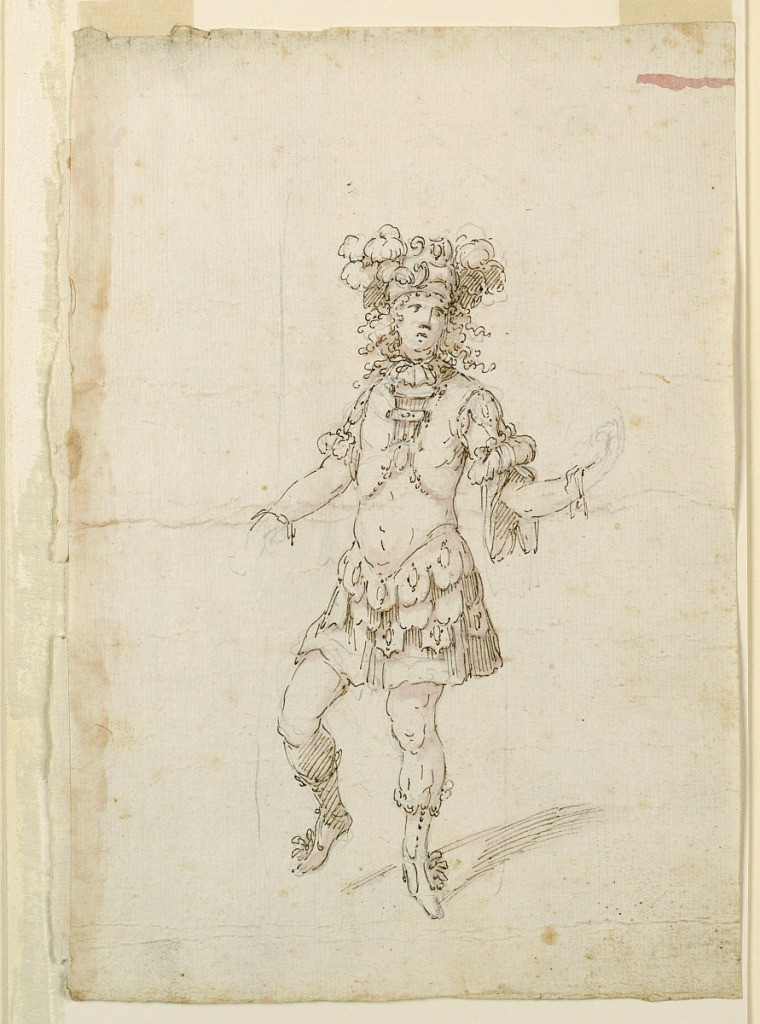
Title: Costume Design: Male Dancer for a Ballet
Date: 17th century
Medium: Pen and brown ink, brush and violet watercolor, over black chalk
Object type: Drawing
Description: Vertical rectangle. The hands are roughly sketched, in pencil. Shown in a dancing pose, frontally.